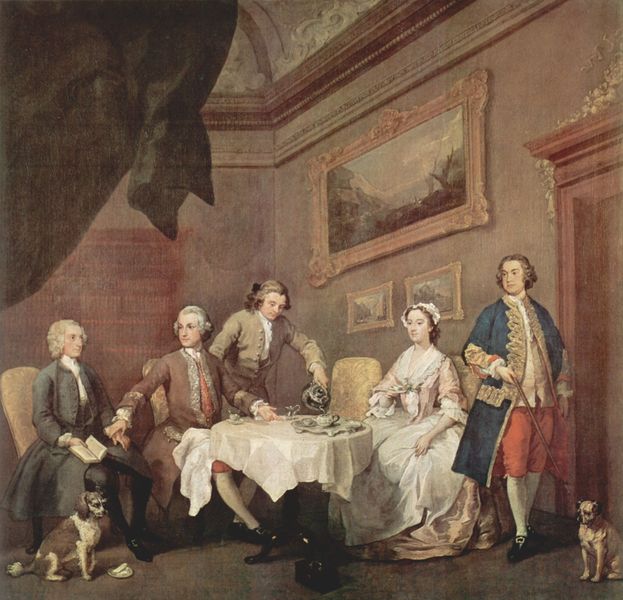
Titel: Familie Strode, Familienporträt
Künstler: William Hogarth
Standort: London
Institution: Tate Gallery
Schlagwörter: baum, blau, dunkel, felsen, gemälde, gruppe, himmel, mann, schatten, wasser, weiß, frauen, gelb, grün, landschaft, menschen, sitzen, braun, elegant, frankreich, frau, frisur, frisuren, geste, getränk, grau, hell, holz, kleid, kleider, licht, männer, pastell, raum, schwarz, stuhl, stühle, tisch, tür, zimmer, ölbild, dame, hund, hunde, rot, tiere, tuch, gesellschaft, gespräch, haube, herren, ornament, rock, anzug, anzüge, gesichter, jacke, regal, wand, arme, barock, diener, falten, faru, kleidung, mensch, rahmen, stehen, teller, bild, gesten, goldrahmen, gruppenportrait, gruppenporträt, hände, innenraum, portrait, porträt, tischbein, tischdecke, tischtuch, vorhang, öl, boden, gewand, gold, haare, interieur, mantel, pose, reich, sessel, adel, decke, familie, gewänder, klassizismus, personen, person, borte, vornehm, genre, stock, kanne, maus, adelige, perücke, bilder, bilderrahmen, bücher, schrank, wohnzimmer, ecke, ansicht, bogen, unterhaltung, gehstock, haltung, schuhe, zöpfe, leine, nachmittag, wise, barun, hof, türe, ölgemälde, staffage, könig, frack, gäste, tafel, gardine, jugendstil, salon, kaffee, runde, zopf, krawatte, türrahmen, stuck, tasse, stube, socken, tee, stil, edel, gehrock, hoch, wände, strümpfe, gewölbe, buch, geschirr, kaffeekanne, service, jacken, mäntel, reihe, bürgertum, posieren, treffen, häubchen, tasche, zeremonie, gruppenbild, brokat, fries, kännchen, tassen, bücherregal, besuch, gedeckt, empfang, bürgerlich, teekanne, adelig, adlige, kniebundhose, kniebundhosen, aufklärung, lord, schnallenschuhe, kaffe, perücken, tishc, majestätisch, bourgoise, perrücke, hundeleine, box, schnabelschuhe, perrücken, mozart, kniehose, eingiessen, deckenfresko, tüt, gehoben, mops, marie antoinette, rahme, egel, einschenken, zusammenkunft, page, konversation, bourgeoisie, fürstlich, gastgeber, aristrokratie, gestelzt, magt, altbau, lakai, kultiviert, teetrinken, teegesellschaft, benimmregeln, beuch, hohe decke, lords, teekränzchen, teerunde, tiscdecke, vioeltt, tr, hogart